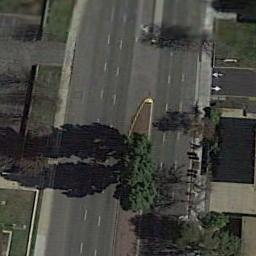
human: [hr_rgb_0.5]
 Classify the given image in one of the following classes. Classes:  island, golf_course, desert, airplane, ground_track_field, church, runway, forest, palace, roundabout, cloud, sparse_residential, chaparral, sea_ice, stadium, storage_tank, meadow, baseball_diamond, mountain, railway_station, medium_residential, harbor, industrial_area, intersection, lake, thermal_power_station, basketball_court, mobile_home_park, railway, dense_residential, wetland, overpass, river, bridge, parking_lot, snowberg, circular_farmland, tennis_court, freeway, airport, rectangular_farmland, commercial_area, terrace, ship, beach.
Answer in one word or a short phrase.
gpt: freeway